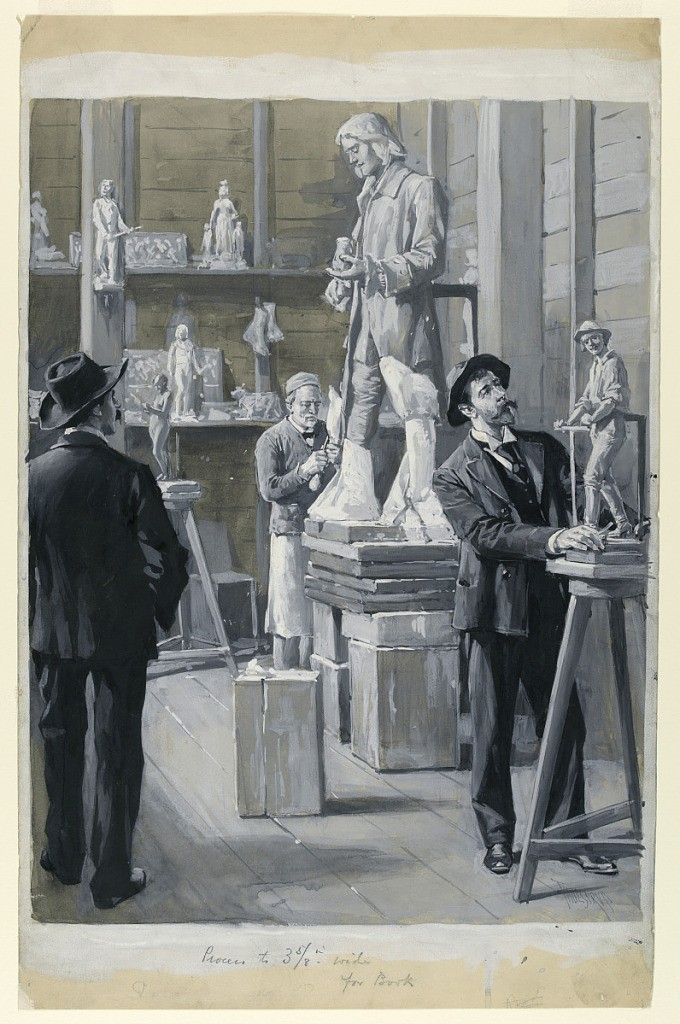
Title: A Sculptor's Studio
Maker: Thure de Thulstrup, American, b. Sweden, 1848 - 1930
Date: ca. 1892
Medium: Gouache over traces of graphite on cream wove paper
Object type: Drawing
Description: Interior of a sculptor's studio. Sculptor working on a large figure in the background. Man at right examines a small model.